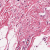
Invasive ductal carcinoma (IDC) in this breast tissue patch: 0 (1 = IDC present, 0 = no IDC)